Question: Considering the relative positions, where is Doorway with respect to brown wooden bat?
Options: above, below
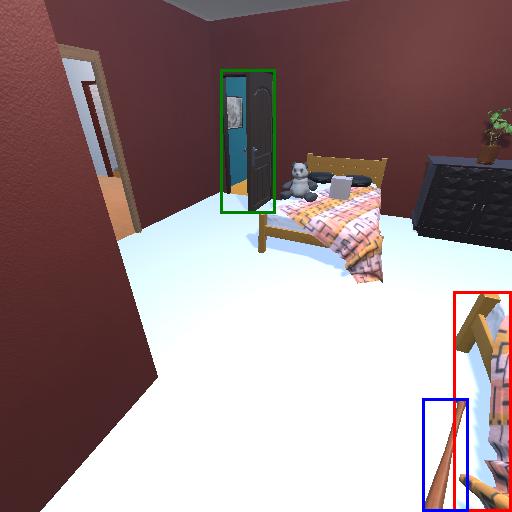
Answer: above